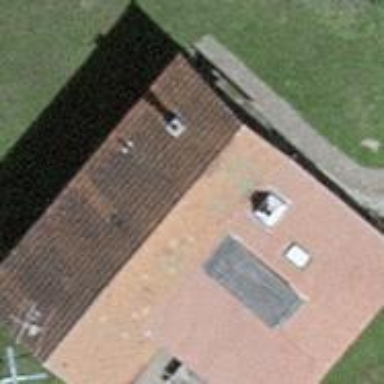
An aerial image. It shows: Simple and straightforward house.